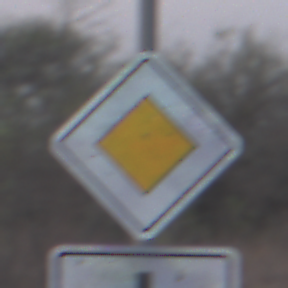
Verkehrszeichen: Vorfahrtsstrasse
Zusatzzeichen unten: VerlaufVorfahrtsstrasse3
Umgebung: Outdoor, Nature
Tageszeit: SunriseSunset
Wetter: Clear
Licht: Natural
Jahreszeit: NotSpecified
Kontrast: LowContrast